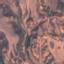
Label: HerbaceousVegetation